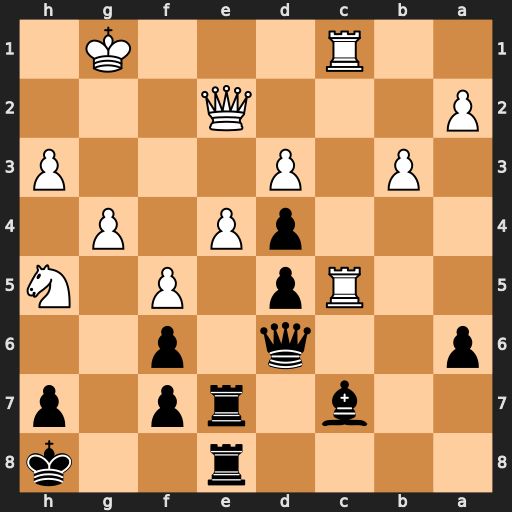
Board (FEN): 4r2k/2b1rp1p/p2q1p2/2Rp1P1N/3pP1P1/1P1P3P/P3Q3/2R3K1
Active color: b
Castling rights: -
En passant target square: -
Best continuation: dxe4 Rxc7 Rxc7 Rxc7 Qxc7